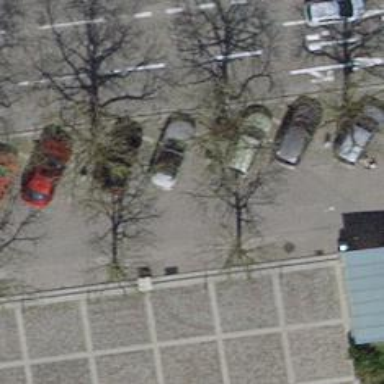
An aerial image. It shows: Avenue of trees.